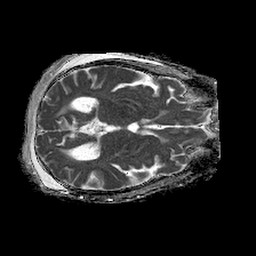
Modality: ADC
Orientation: axial
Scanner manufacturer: philips
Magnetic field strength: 1.5 T
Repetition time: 4.6 s
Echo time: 0.08517 s